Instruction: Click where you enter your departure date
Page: home
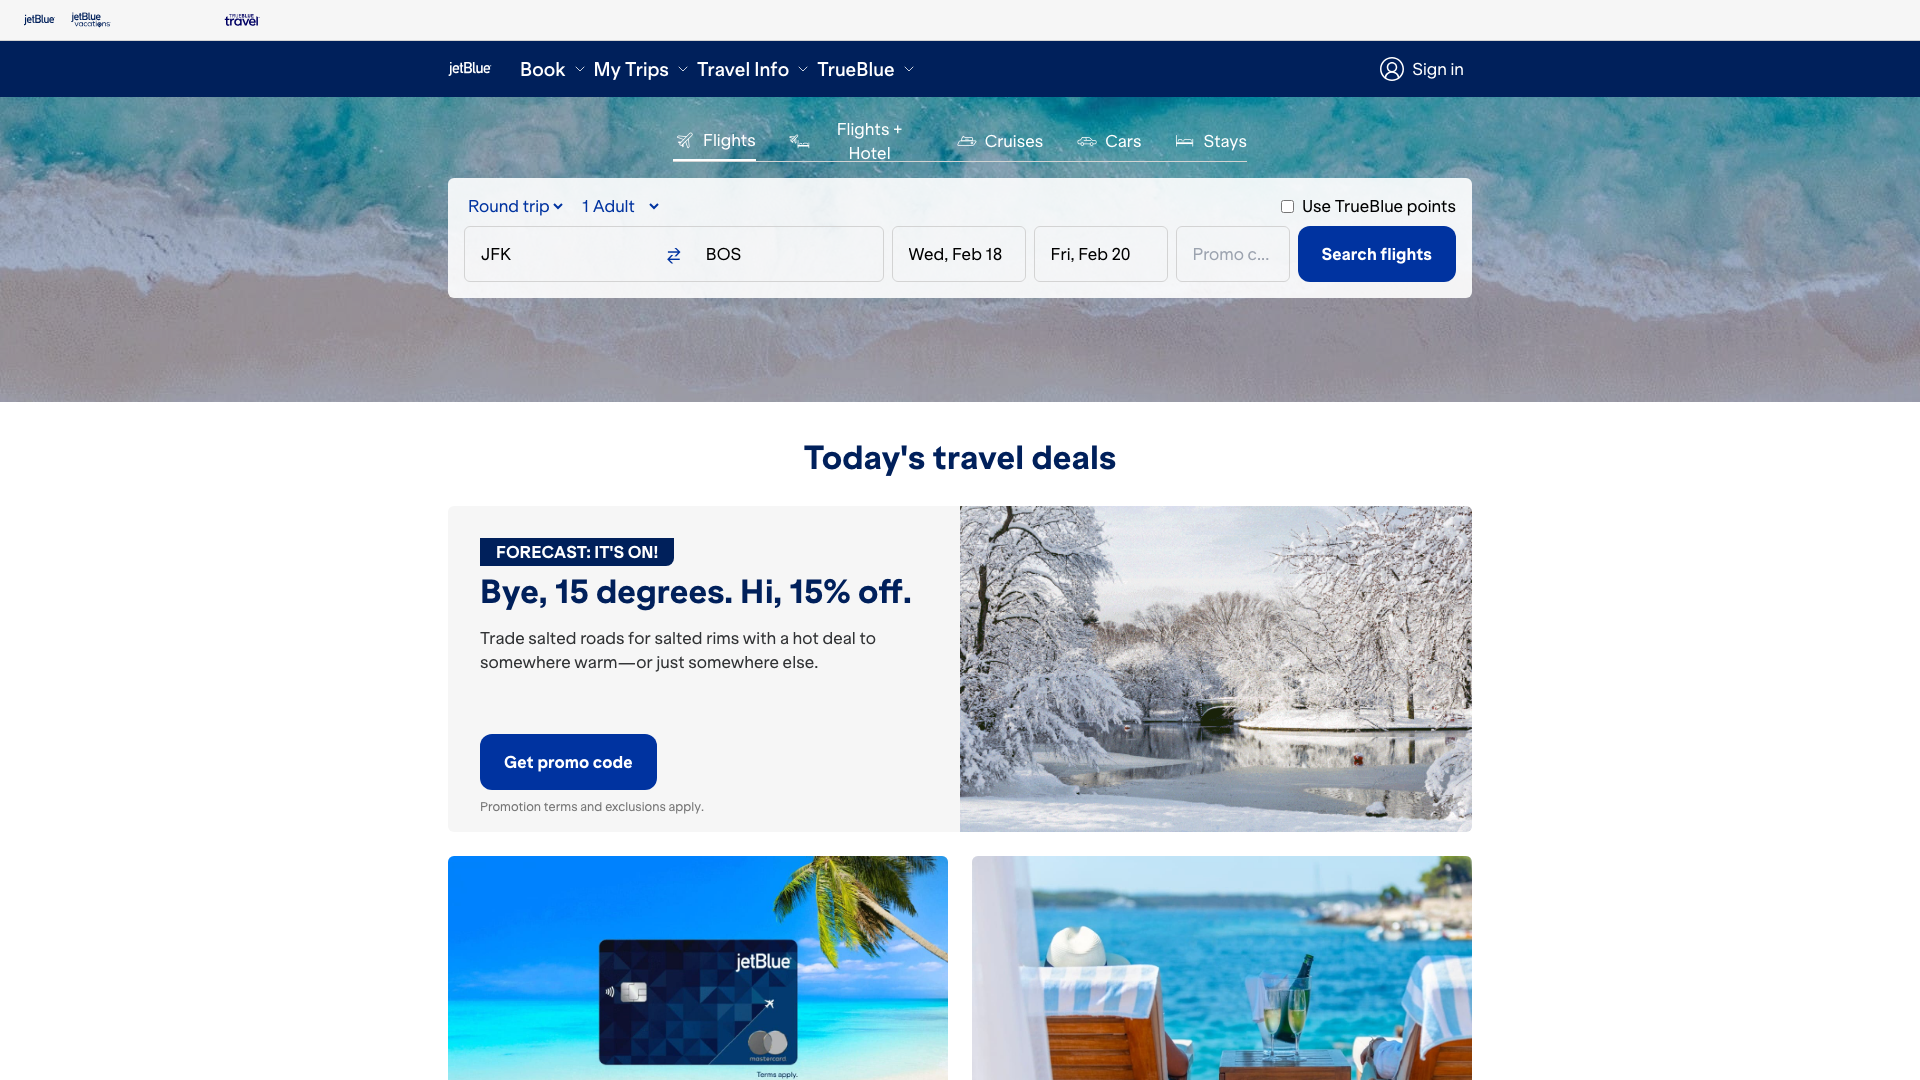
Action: click